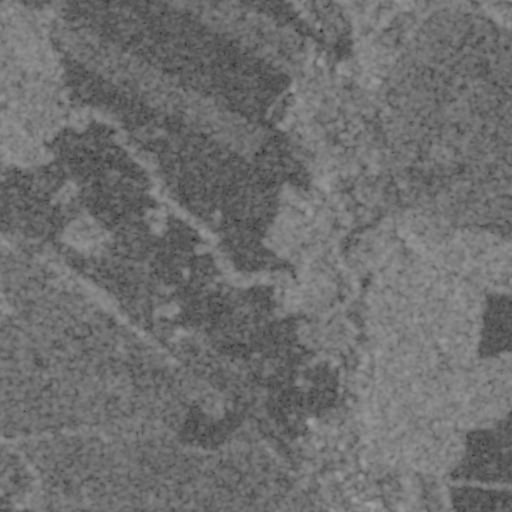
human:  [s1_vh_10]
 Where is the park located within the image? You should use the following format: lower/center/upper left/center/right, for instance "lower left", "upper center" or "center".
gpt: The park is located in the lower right of the image.
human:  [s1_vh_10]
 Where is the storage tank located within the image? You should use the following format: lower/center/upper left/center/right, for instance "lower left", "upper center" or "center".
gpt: The storage tank is located in the lower center of the image.
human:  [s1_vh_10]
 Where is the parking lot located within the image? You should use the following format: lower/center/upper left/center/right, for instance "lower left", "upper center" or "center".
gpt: There is no parking lot in the image.

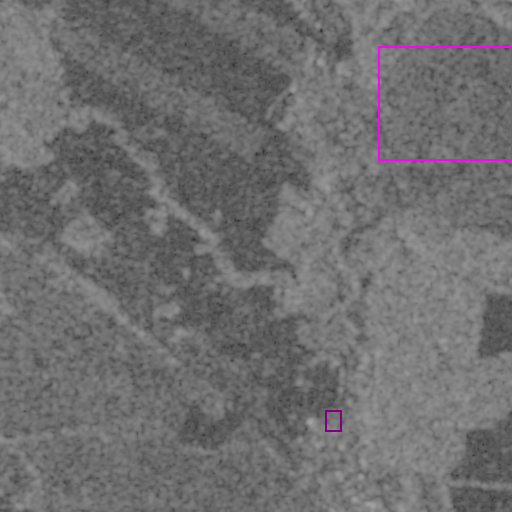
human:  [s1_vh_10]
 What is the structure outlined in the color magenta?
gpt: The structure outlined in magenta is a crop field.
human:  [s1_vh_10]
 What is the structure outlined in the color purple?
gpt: The structure outlined in purple is a park.
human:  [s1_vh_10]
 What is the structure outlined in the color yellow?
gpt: There is no yellow outline.